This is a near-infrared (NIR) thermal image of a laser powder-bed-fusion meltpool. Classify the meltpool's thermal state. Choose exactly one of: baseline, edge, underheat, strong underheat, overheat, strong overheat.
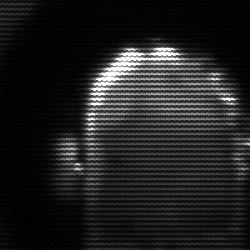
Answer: baseline